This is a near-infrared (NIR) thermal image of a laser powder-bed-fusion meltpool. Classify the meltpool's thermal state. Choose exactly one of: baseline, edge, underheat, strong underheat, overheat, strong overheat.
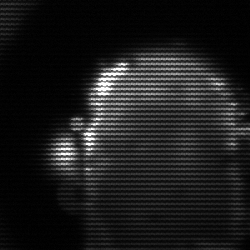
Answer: baseline